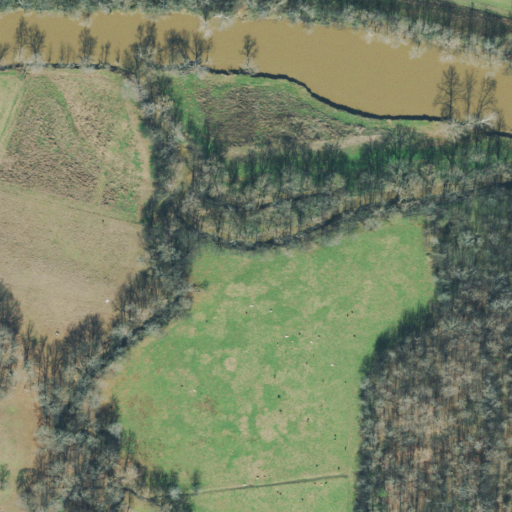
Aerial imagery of valley in Alabama named Moore Hollow containing pasture, deciduous forest, open water, mixed forest, cultivated crops, grassland, and woody wetlands